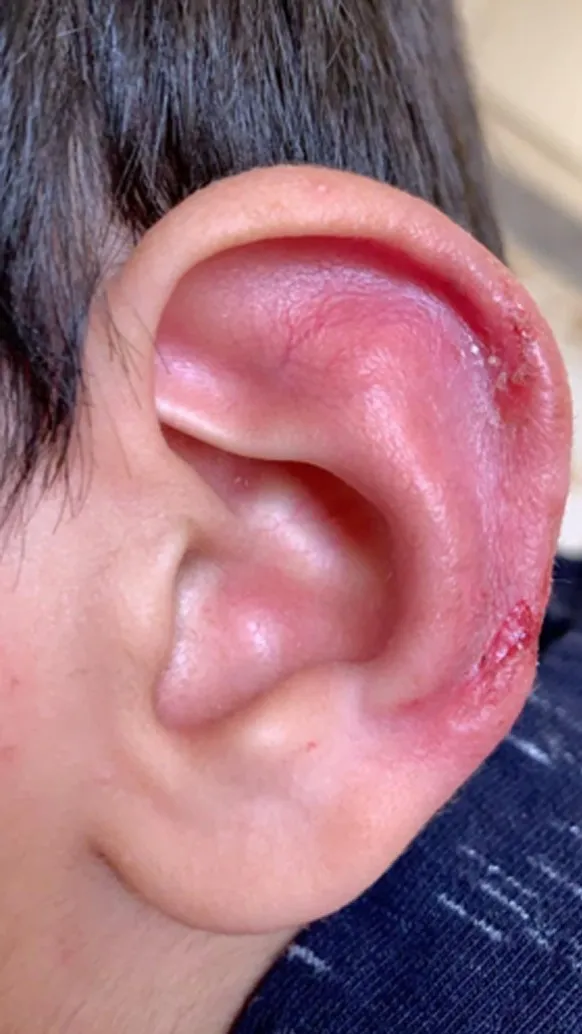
RP lesions at presentation.
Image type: medical_photograph (skin_photograph)